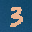
Label: 3